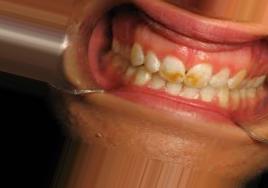
Condition: Tooth Discoloration